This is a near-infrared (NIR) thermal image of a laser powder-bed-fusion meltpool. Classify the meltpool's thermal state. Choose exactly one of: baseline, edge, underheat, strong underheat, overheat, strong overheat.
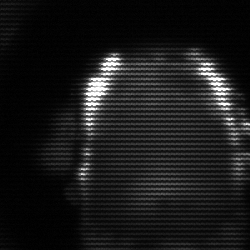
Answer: baseline